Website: home-depot
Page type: payment
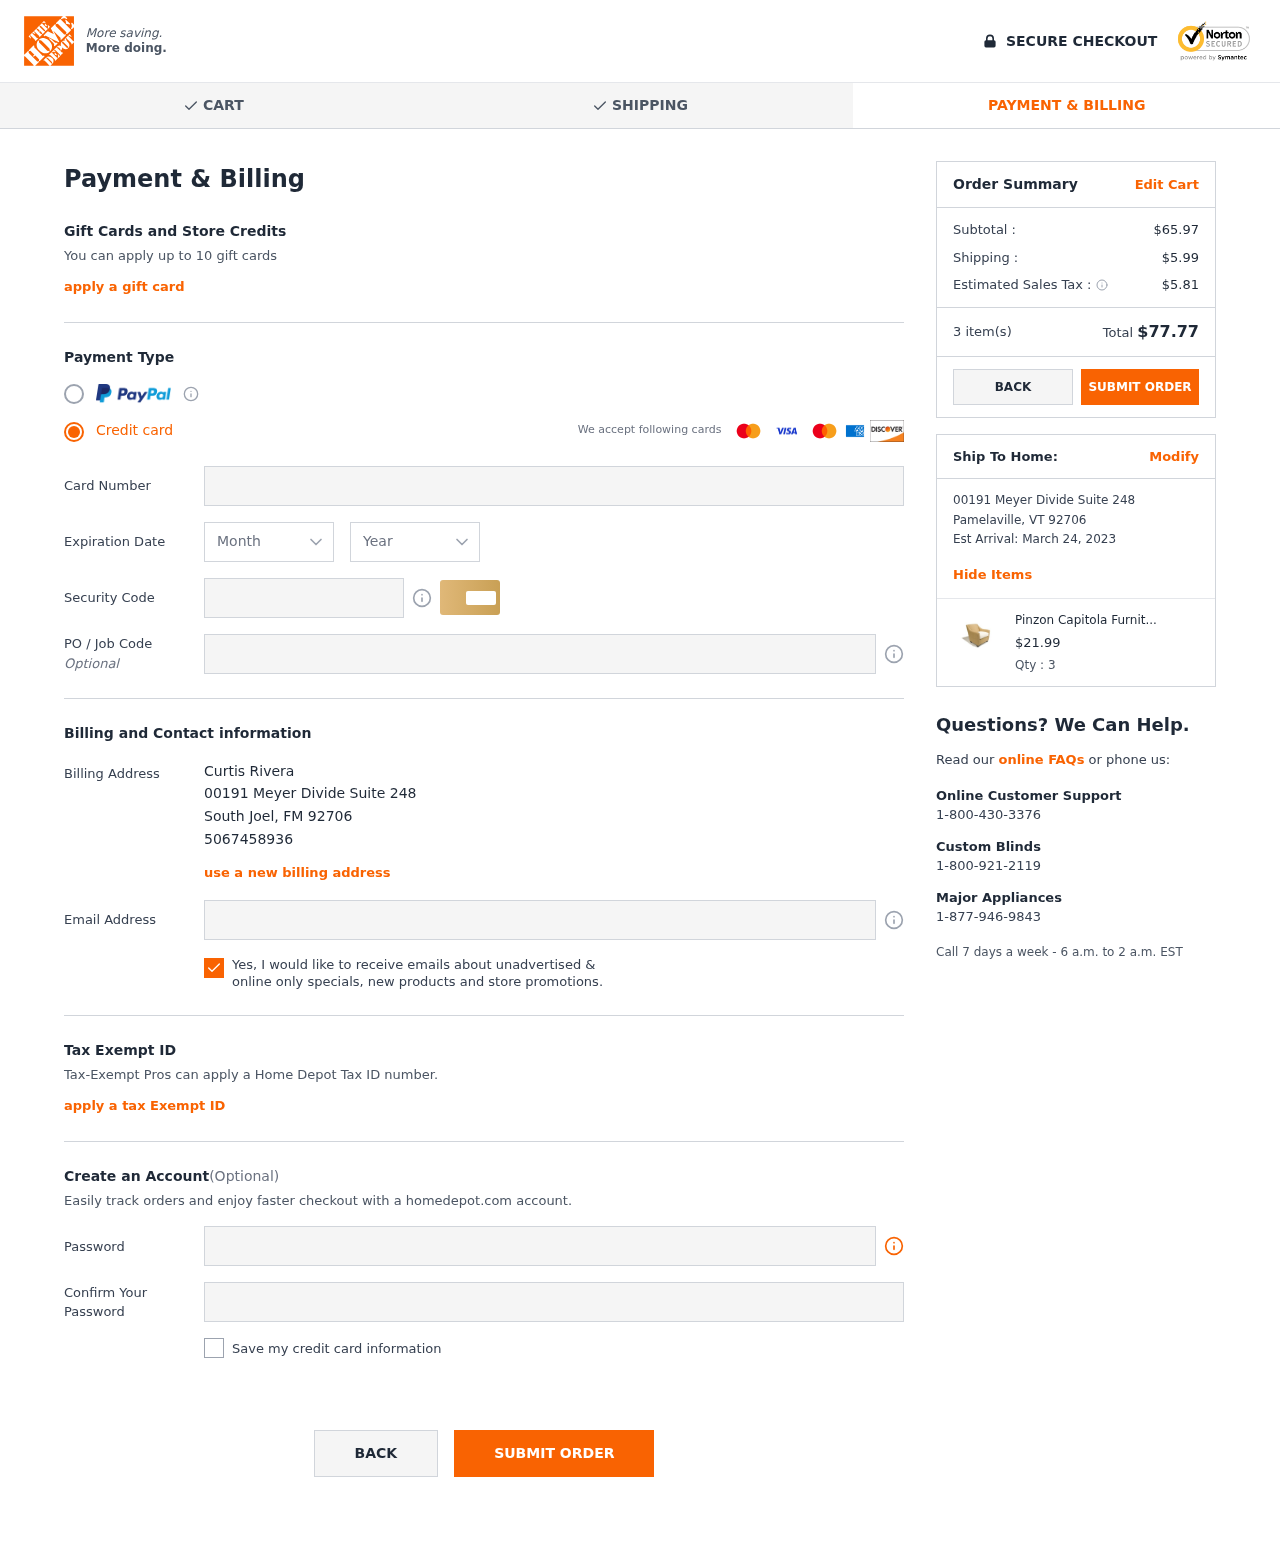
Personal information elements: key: PII_CARD_CVV
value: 107
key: PII_CARD_EXPIRY_MONTH
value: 04
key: PII_CARD_EXPIRY_YEAR
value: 26
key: PII_CARD_NUMBER
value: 6585 0627 4649 7445
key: PII_CITY
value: South Joel
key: PII_CITY2
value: Pamelaville
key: PII_EMAIL
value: crivera@gmail.com
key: PII_FULLNAME
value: Curtis Rivera
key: PII_JOB_CODE
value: ZE-0189
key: PII_PHONE
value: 5067458936
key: PII_POSTCODE
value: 92706
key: PII_POSTCODE2
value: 92706
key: PII_STATE_ABBR
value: FM
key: PII_STATE_ABBR2
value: VT
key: PII_STREET
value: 00191 Meyer Divide Suite 248
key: PII_STREET2
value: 00191 Meyer Divide Suite 248
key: PII_POSTCODE_FULL
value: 92706
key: PII_POSTCODE_NUMERIC
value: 92706
Product elements: key: PRODUCT1_NAME
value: Pinzon Capitola Furniture Collection
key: PRODUCT1_PRICE
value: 21.99
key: PRODUCT1_QUANTITY
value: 3
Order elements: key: ORDER_SUBTOTAL
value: $65.97
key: ORDER_SHIPPING_COST
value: $5.99
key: ORDER_TAX
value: $5.81
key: ORDER_NUM_ITEMS
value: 3 item(s)
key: ORDER_TOTAL
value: $77.77
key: ORDER_DELIVERY_DATE
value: March 24, 2023